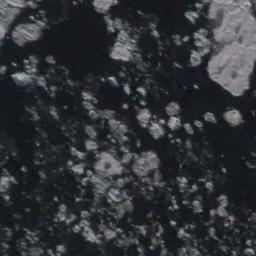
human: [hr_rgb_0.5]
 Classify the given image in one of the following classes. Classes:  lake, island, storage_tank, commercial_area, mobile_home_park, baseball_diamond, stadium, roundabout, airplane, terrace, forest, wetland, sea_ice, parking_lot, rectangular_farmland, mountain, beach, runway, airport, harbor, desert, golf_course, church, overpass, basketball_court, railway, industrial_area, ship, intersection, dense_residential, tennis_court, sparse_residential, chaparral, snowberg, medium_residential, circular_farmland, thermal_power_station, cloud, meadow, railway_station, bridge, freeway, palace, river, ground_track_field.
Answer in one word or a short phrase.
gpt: sea_ice